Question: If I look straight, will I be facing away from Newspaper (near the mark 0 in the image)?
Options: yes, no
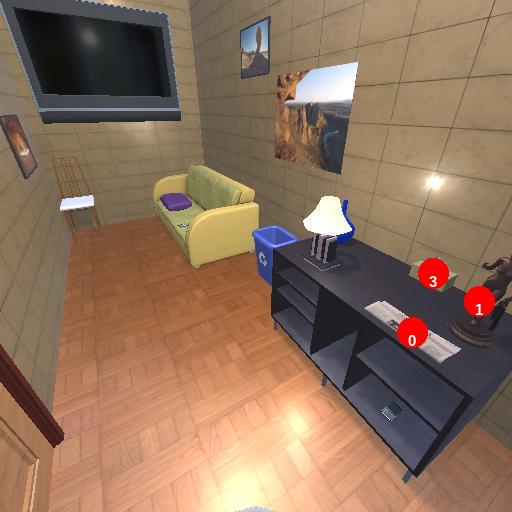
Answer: yes